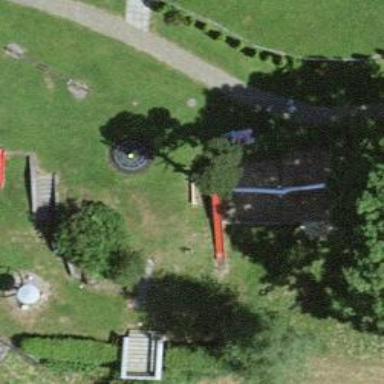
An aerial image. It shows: Playground area for leisure land.